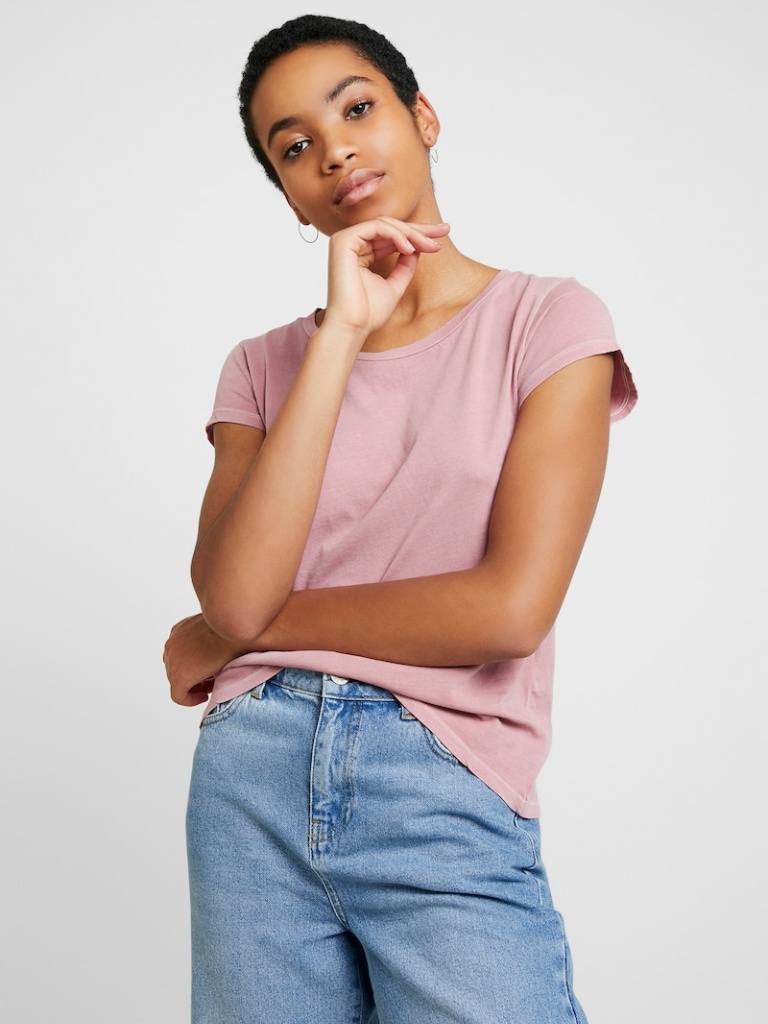
cotton relaxed short sleeve hip length Untucked crew t-shirt